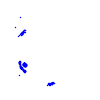
Particle: electron